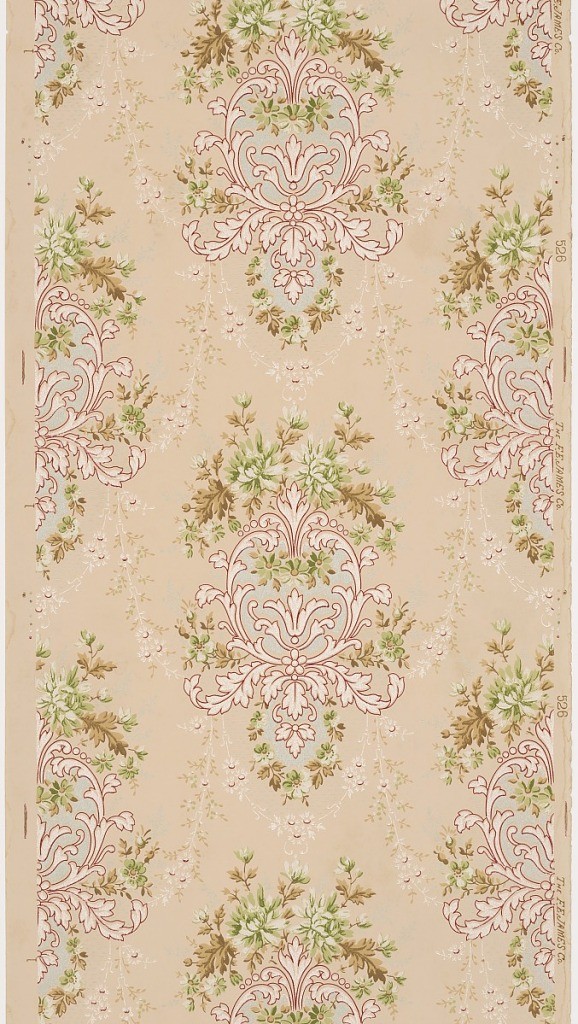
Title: Sidewall
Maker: F. E. James Co., New York, New York
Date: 1905–1915
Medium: Machine-printed paper, liquid mica
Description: Acanthus medallions with floral bouquet at top, floral swag at bottom, connected by faint floral swags. Printed on a light tan ground.